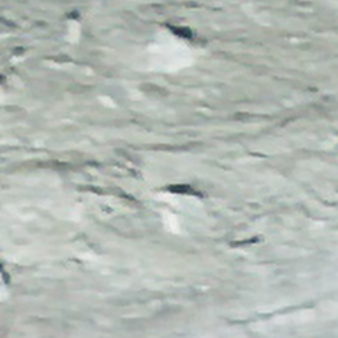
Label: other